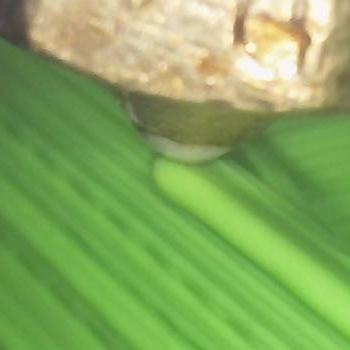
Flow rate: 283%